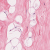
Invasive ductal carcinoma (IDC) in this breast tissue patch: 0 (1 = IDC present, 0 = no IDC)